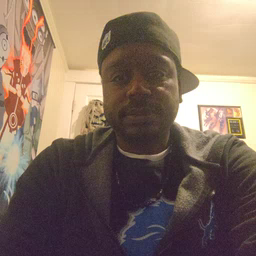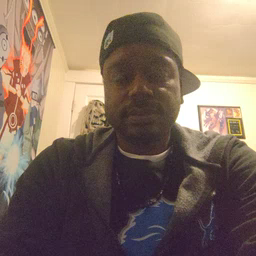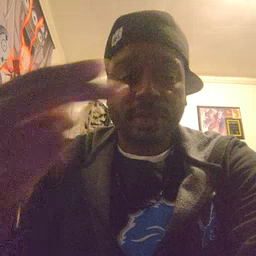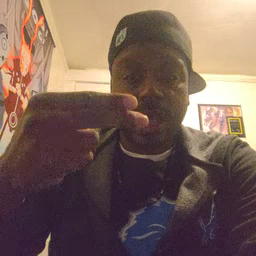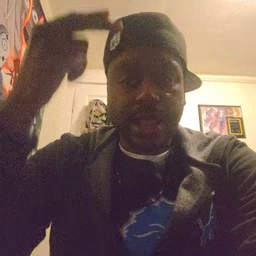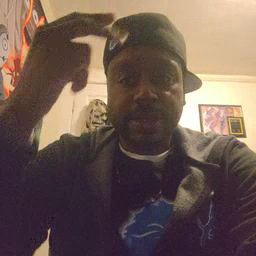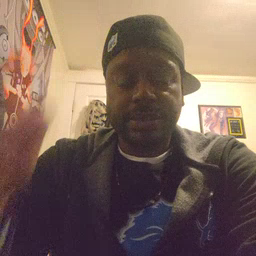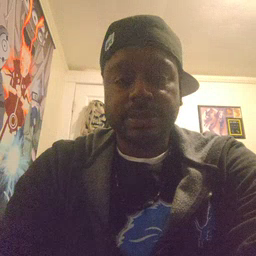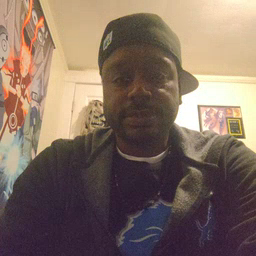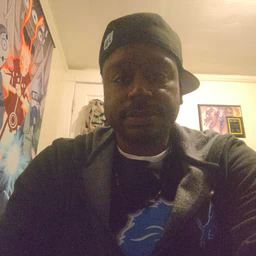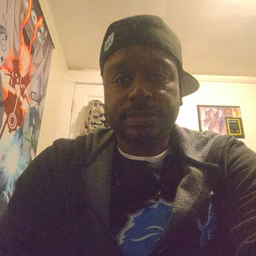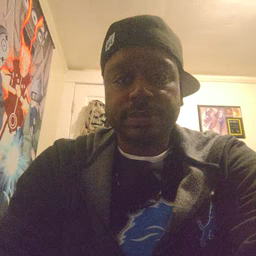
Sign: high